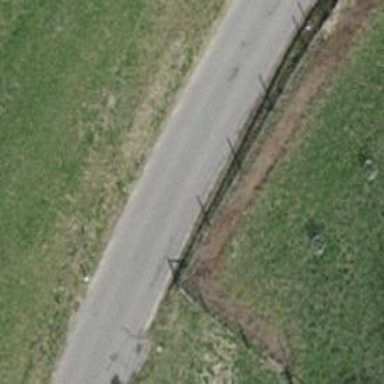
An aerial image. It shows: Unclassified road with asphalt surface.